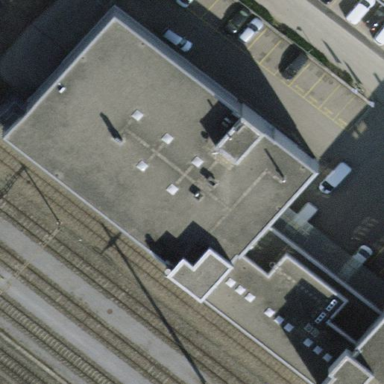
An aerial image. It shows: Commercial building.